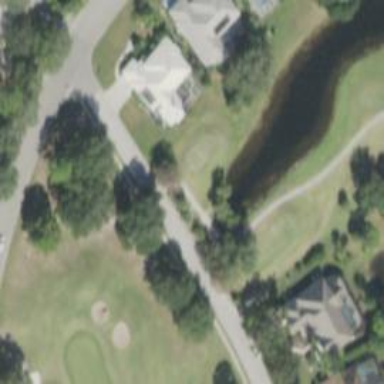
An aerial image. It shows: Path designated for golf carts.